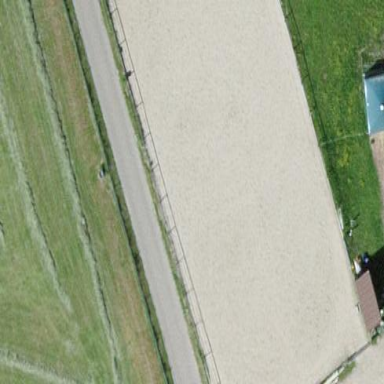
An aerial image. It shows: Equestrian pitch used for leisure and sports activities.